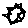
Label: sun